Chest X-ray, PA view. Patient: 63 years old, sex F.
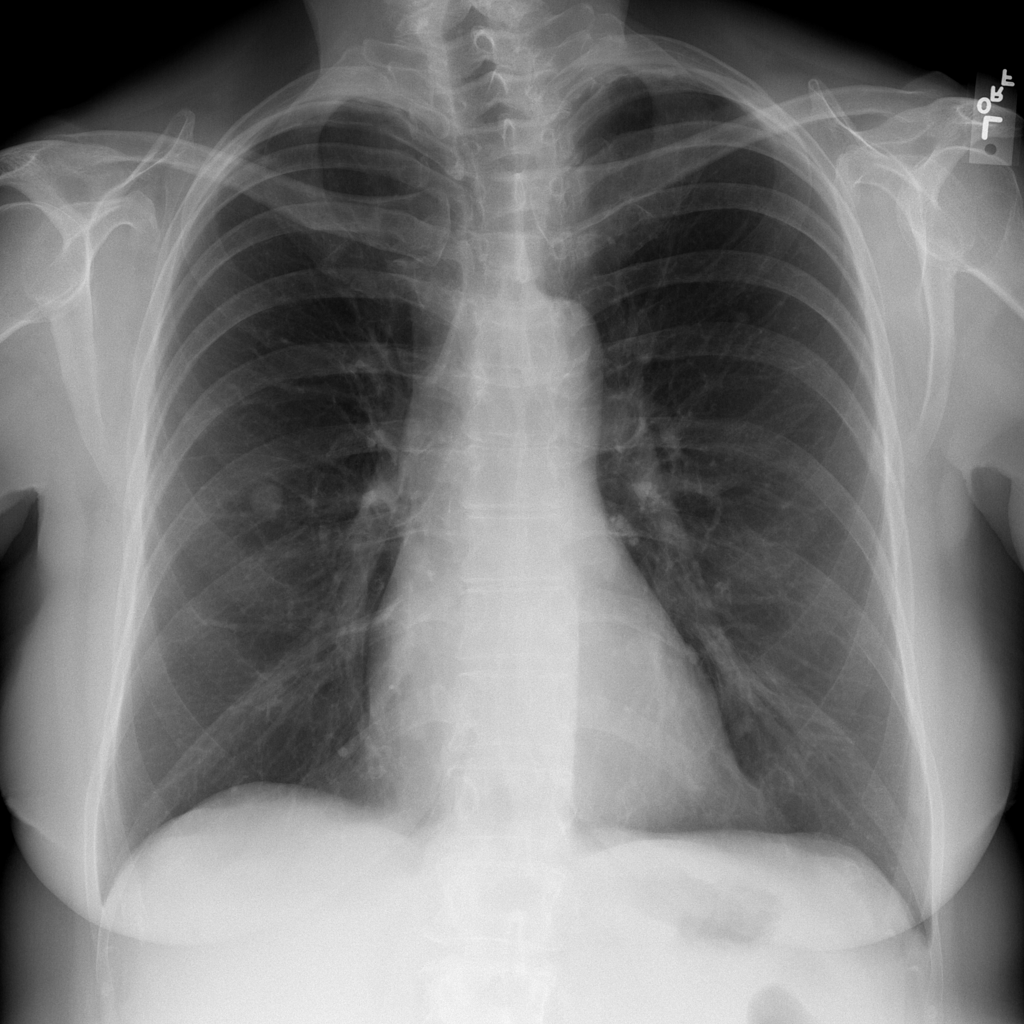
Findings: Nodule